Field crop: maize
Growth stage: 2
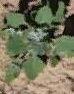
Species: chenopodium